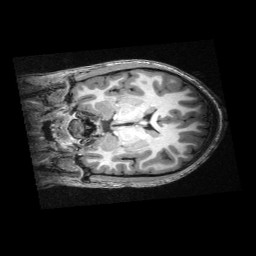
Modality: T1w
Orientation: coronal
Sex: female